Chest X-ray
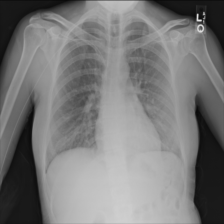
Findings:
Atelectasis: negative
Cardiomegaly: negative
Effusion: negative
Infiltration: negative
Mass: negative
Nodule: negative
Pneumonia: negative
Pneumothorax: negative
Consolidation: negative
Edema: negative
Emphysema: negative
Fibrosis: negative
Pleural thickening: negative
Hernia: negative